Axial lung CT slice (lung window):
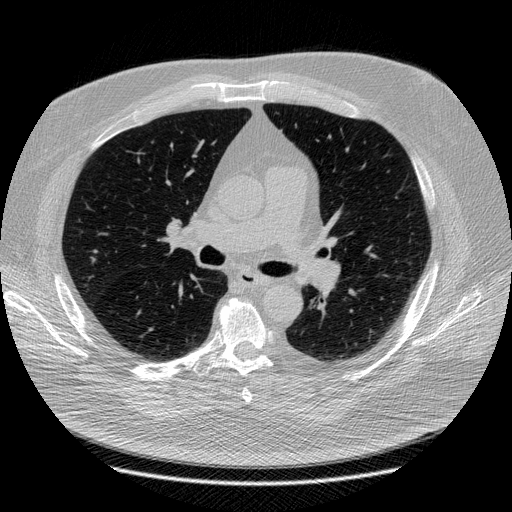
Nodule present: no